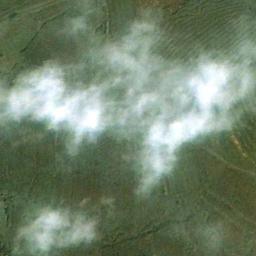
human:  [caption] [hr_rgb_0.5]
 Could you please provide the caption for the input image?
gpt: A large cloud of white clouds floated above the hills .

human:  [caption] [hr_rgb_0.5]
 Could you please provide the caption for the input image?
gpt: The cumulus clouds are located above the green farmland .

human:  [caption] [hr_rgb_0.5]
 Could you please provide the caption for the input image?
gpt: The white cloud is above green farmland .

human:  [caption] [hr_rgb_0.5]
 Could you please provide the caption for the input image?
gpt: Sparse white clouds on green fields .

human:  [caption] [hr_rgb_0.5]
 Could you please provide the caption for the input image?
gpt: There are a few sparse white clouds over a green land .